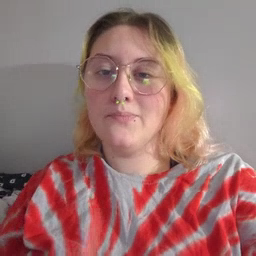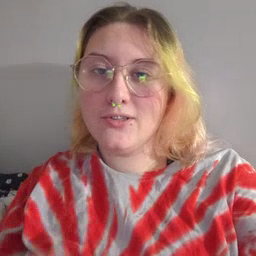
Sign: bird